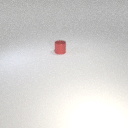
small red metal cylinder